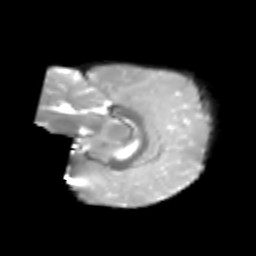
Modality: T2w
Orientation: sagittal
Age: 6
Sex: female
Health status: healthy